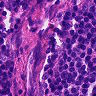
Metastatic tissue present: no